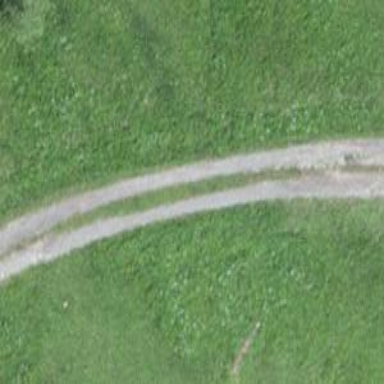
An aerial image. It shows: Unpaved track with grade 2 surface. It is meant for backcountry hiking.